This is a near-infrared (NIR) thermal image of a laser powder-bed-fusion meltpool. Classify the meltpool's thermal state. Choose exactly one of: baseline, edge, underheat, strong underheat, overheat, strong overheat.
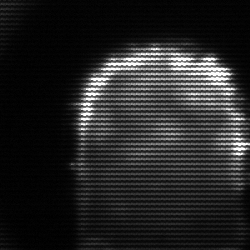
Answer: baseline